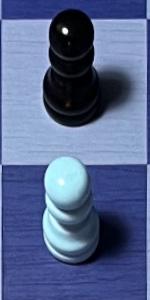
Label: Pawn_White